Field crop: maize
Growth stage: 2
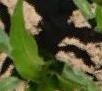
Species: maize